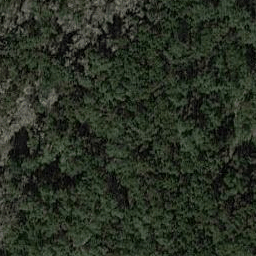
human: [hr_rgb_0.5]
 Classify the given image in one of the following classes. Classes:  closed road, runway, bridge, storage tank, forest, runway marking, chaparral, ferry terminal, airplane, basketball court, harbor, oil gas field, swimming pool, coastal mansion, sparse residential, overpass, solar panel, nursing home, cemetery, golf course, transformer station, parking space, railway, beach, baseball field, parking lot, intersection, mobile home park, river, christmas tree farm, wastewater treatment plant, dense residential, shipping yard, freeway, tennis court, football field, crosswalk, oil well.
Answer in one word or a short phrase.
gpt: forest